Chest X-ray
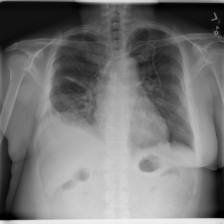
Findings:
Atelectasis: positive
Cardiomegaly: negative
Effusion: positive
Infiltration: negative
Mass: negative
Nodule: negative
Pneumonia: negative
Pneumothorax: negative
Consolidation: negative
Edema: negative
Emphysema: negative
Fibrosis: negative
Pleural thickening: negative
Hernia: negative